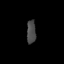
Tissue: prostate
Cell type: T cells
Senescence score: 0.3354
Nuclear area (px): 210
Mean DAPI intensity: 72.719